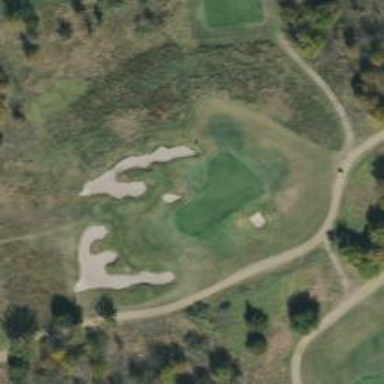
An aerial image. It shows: Golf hole.